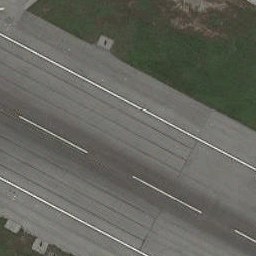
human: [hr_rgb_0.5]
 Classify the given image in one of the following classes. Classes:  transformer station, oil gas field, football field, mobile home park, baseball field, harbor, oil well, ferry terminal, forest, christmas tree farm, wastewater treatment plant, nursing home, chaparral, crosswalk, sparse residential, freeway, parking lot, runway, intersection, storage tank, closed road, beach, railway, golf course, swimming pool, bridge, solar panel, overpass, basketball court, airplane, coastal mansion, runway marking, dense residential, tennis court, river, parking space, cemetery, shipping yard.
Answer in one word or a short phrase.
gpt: runway